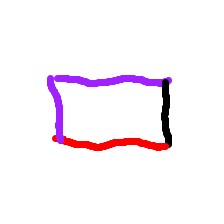
Shape: rectangle